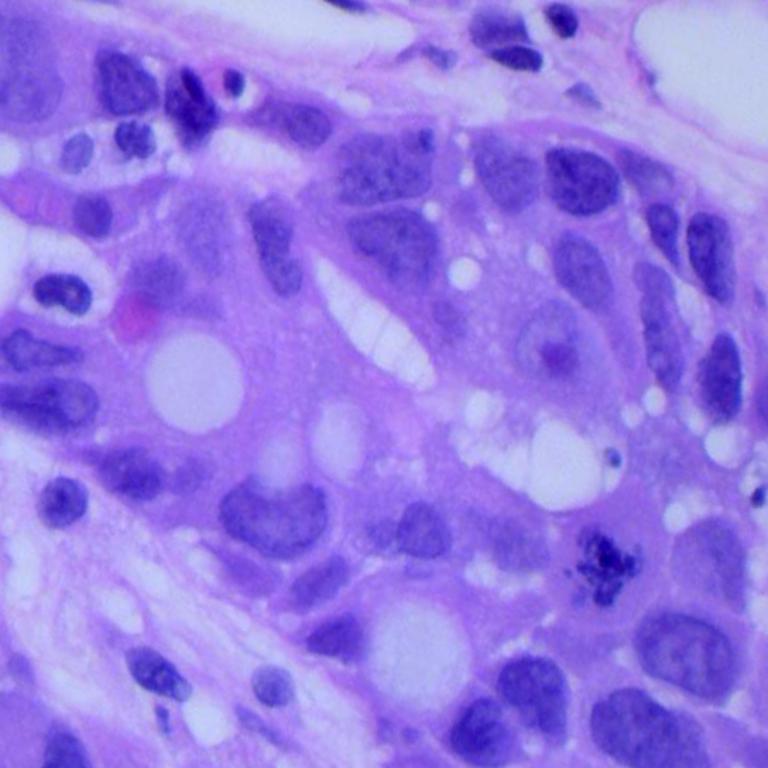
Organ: lung
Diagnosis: adenocarcinomas